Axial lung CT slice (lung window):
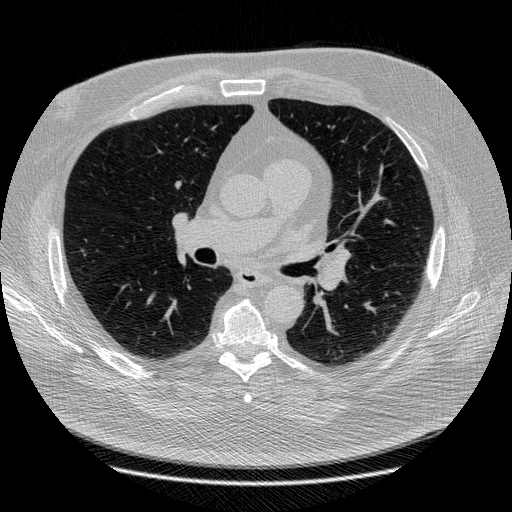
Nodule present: no